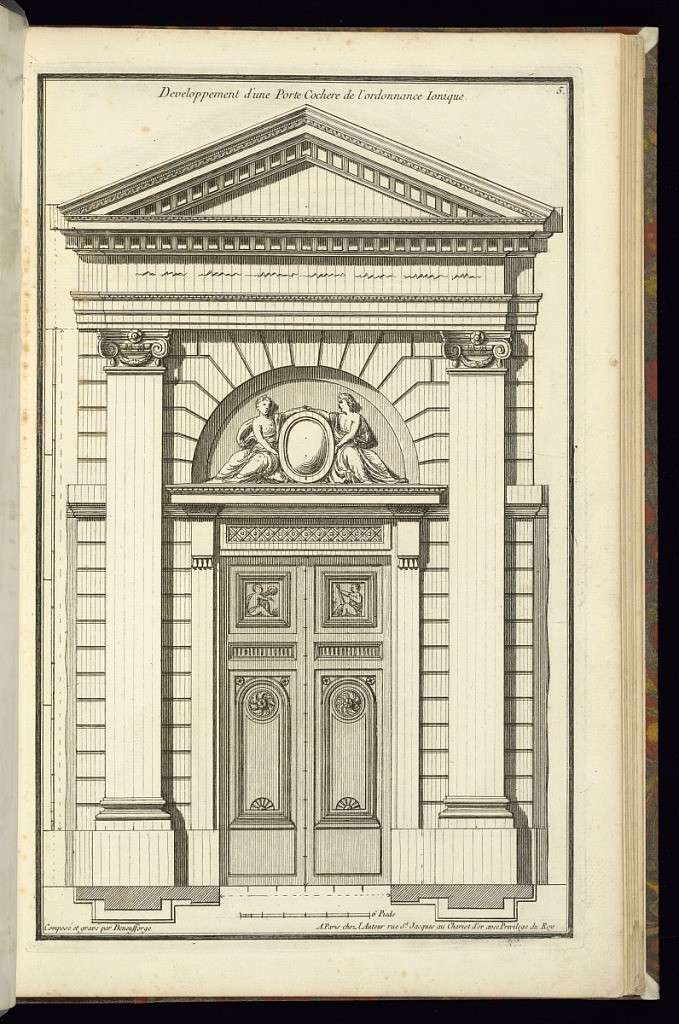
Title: Developpement d'une Porte Cochere de l'ordonnance Ionique
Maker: Jean-François de Neufforge, Flemish, 1714–1791
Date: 1768
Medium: Engraving on paper
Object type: Print
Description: Elevation of a porte-cochère decorated according to the principles of the Ionic order and with draped classical figures around an oval rondel above the doors, and with rosettes, fluting, and reliefs. The plate is signed and numbered.